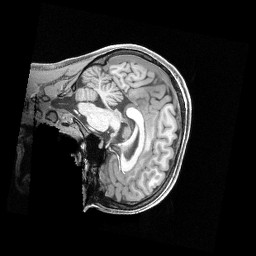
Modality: T1w
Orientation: sagittal
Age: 19
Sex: female
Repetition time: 2.4 s
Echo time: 0.00222 s